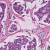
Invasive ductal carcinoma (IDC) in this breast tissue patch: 0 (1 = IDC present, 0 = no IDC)